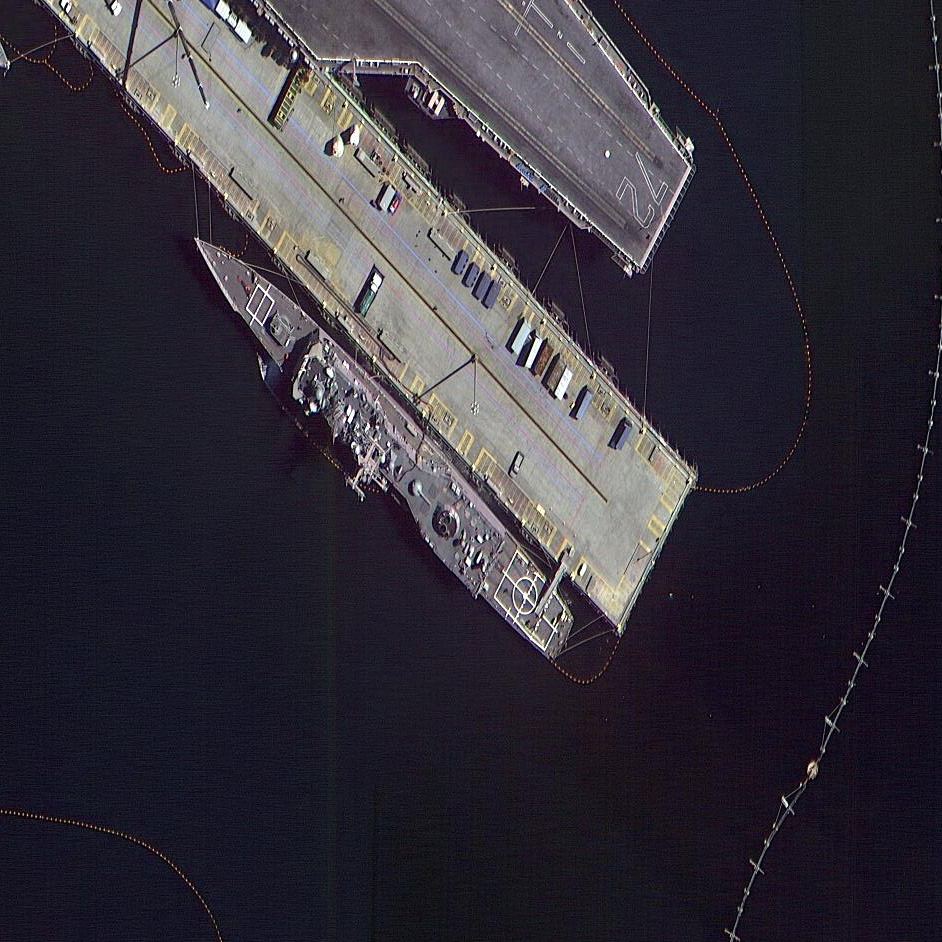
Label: Ticonderoga-class_cruiser